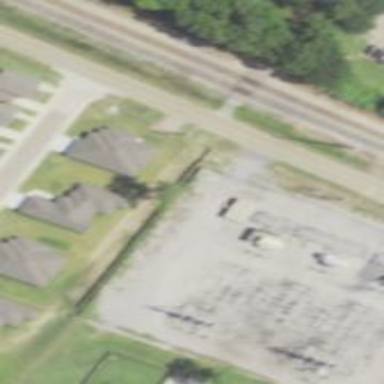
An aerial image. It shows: Outdoor power substation enclosed by fence.